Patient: sex M, age 30
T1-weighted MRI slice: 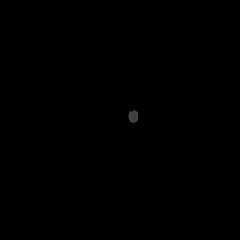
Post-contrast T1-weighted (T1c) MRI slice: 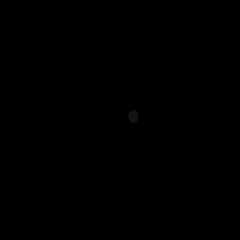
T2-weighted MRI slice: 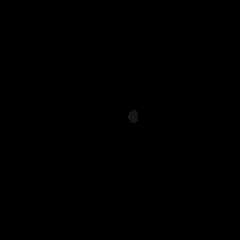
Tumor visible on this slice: no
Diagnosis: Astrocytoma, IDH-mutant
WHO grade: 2